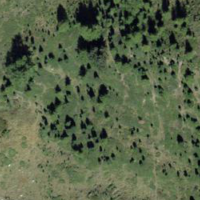
EUNIS habitat code: 26
Species observed at this site:
Vanessa cardui
Juniperus communis